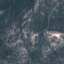
Label: HerbaceousVegetation